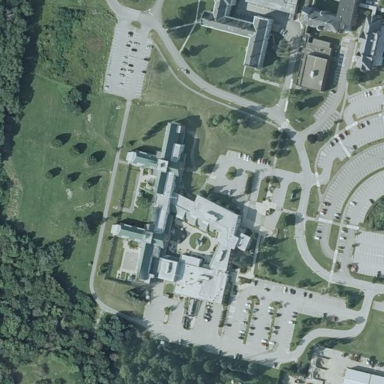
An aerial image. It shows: Healthcare facility identified as hospital.